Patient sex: M
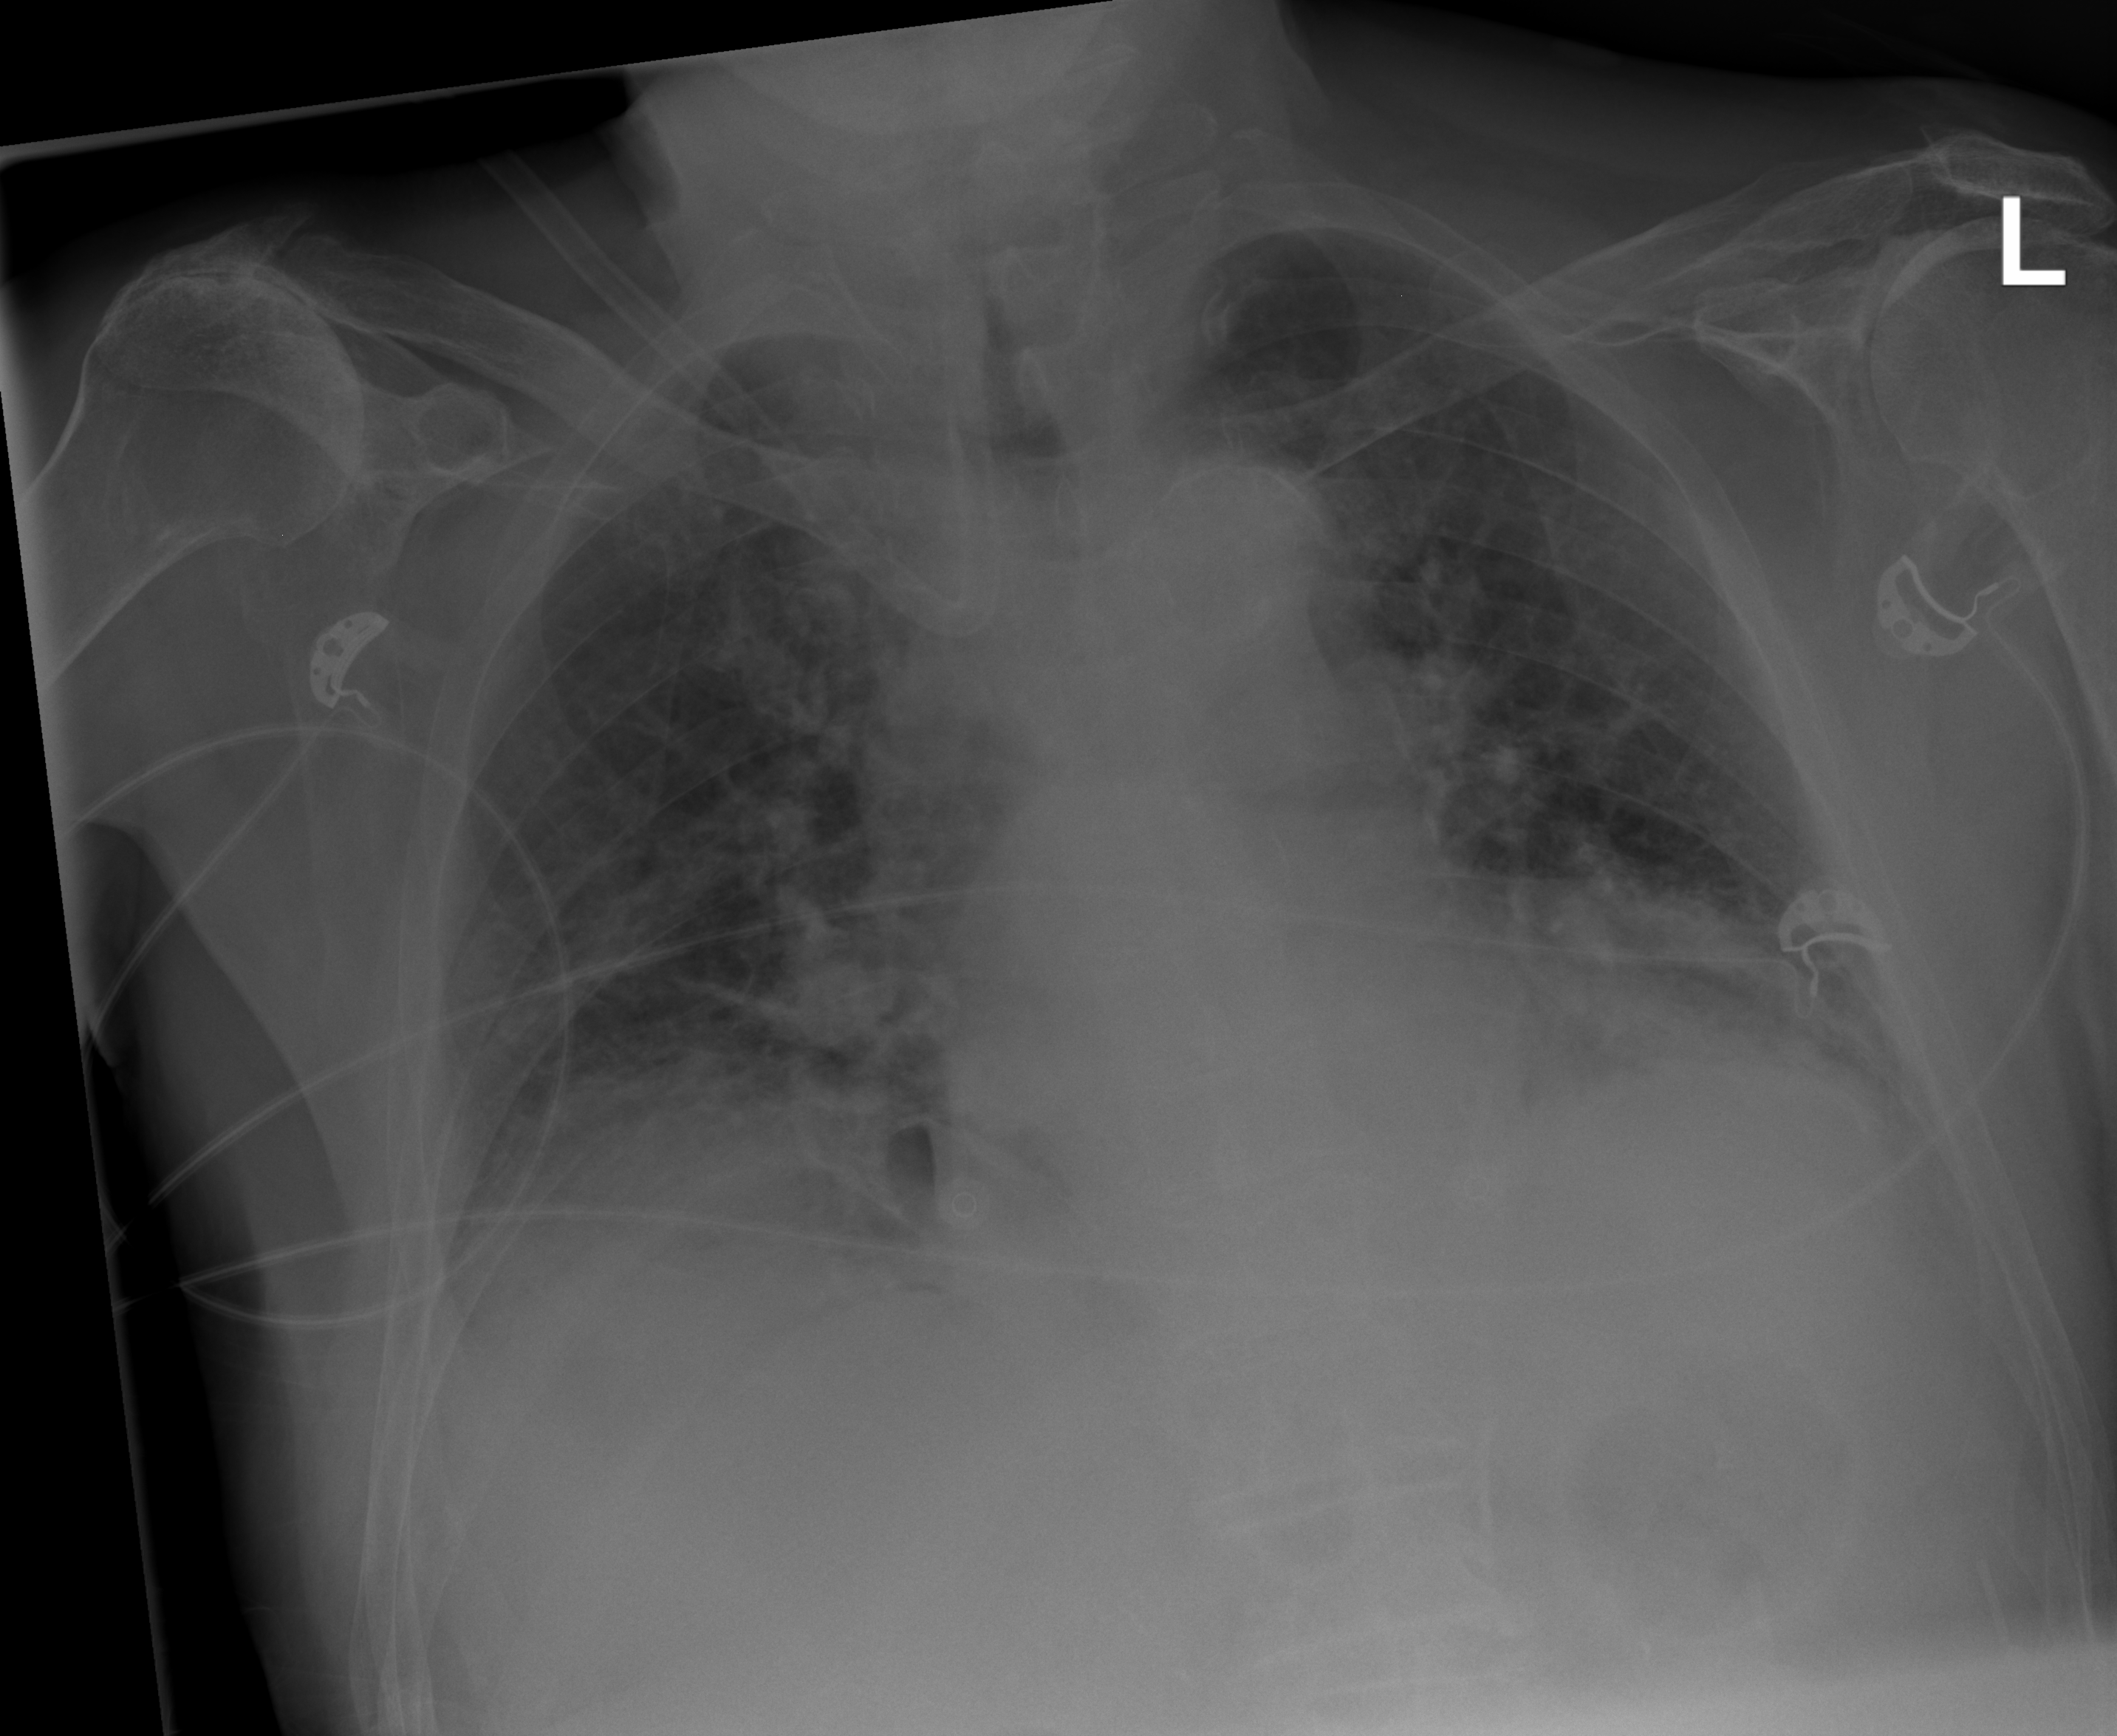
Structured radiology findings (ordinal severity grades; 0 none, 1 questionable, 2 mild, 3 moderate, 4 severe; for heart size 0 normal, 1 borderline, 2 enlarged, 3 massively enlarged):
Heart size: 0
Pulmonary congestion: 2
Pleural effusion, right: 2
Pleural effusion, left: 2
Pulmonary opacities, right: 2
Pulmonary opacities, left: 2
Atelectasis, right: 2
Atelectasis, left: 2